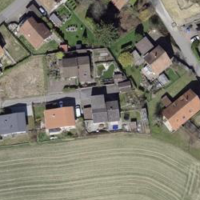
EUNIS habitat code: 55
Species observed at this site:
Myrrhis odorata